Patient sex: M
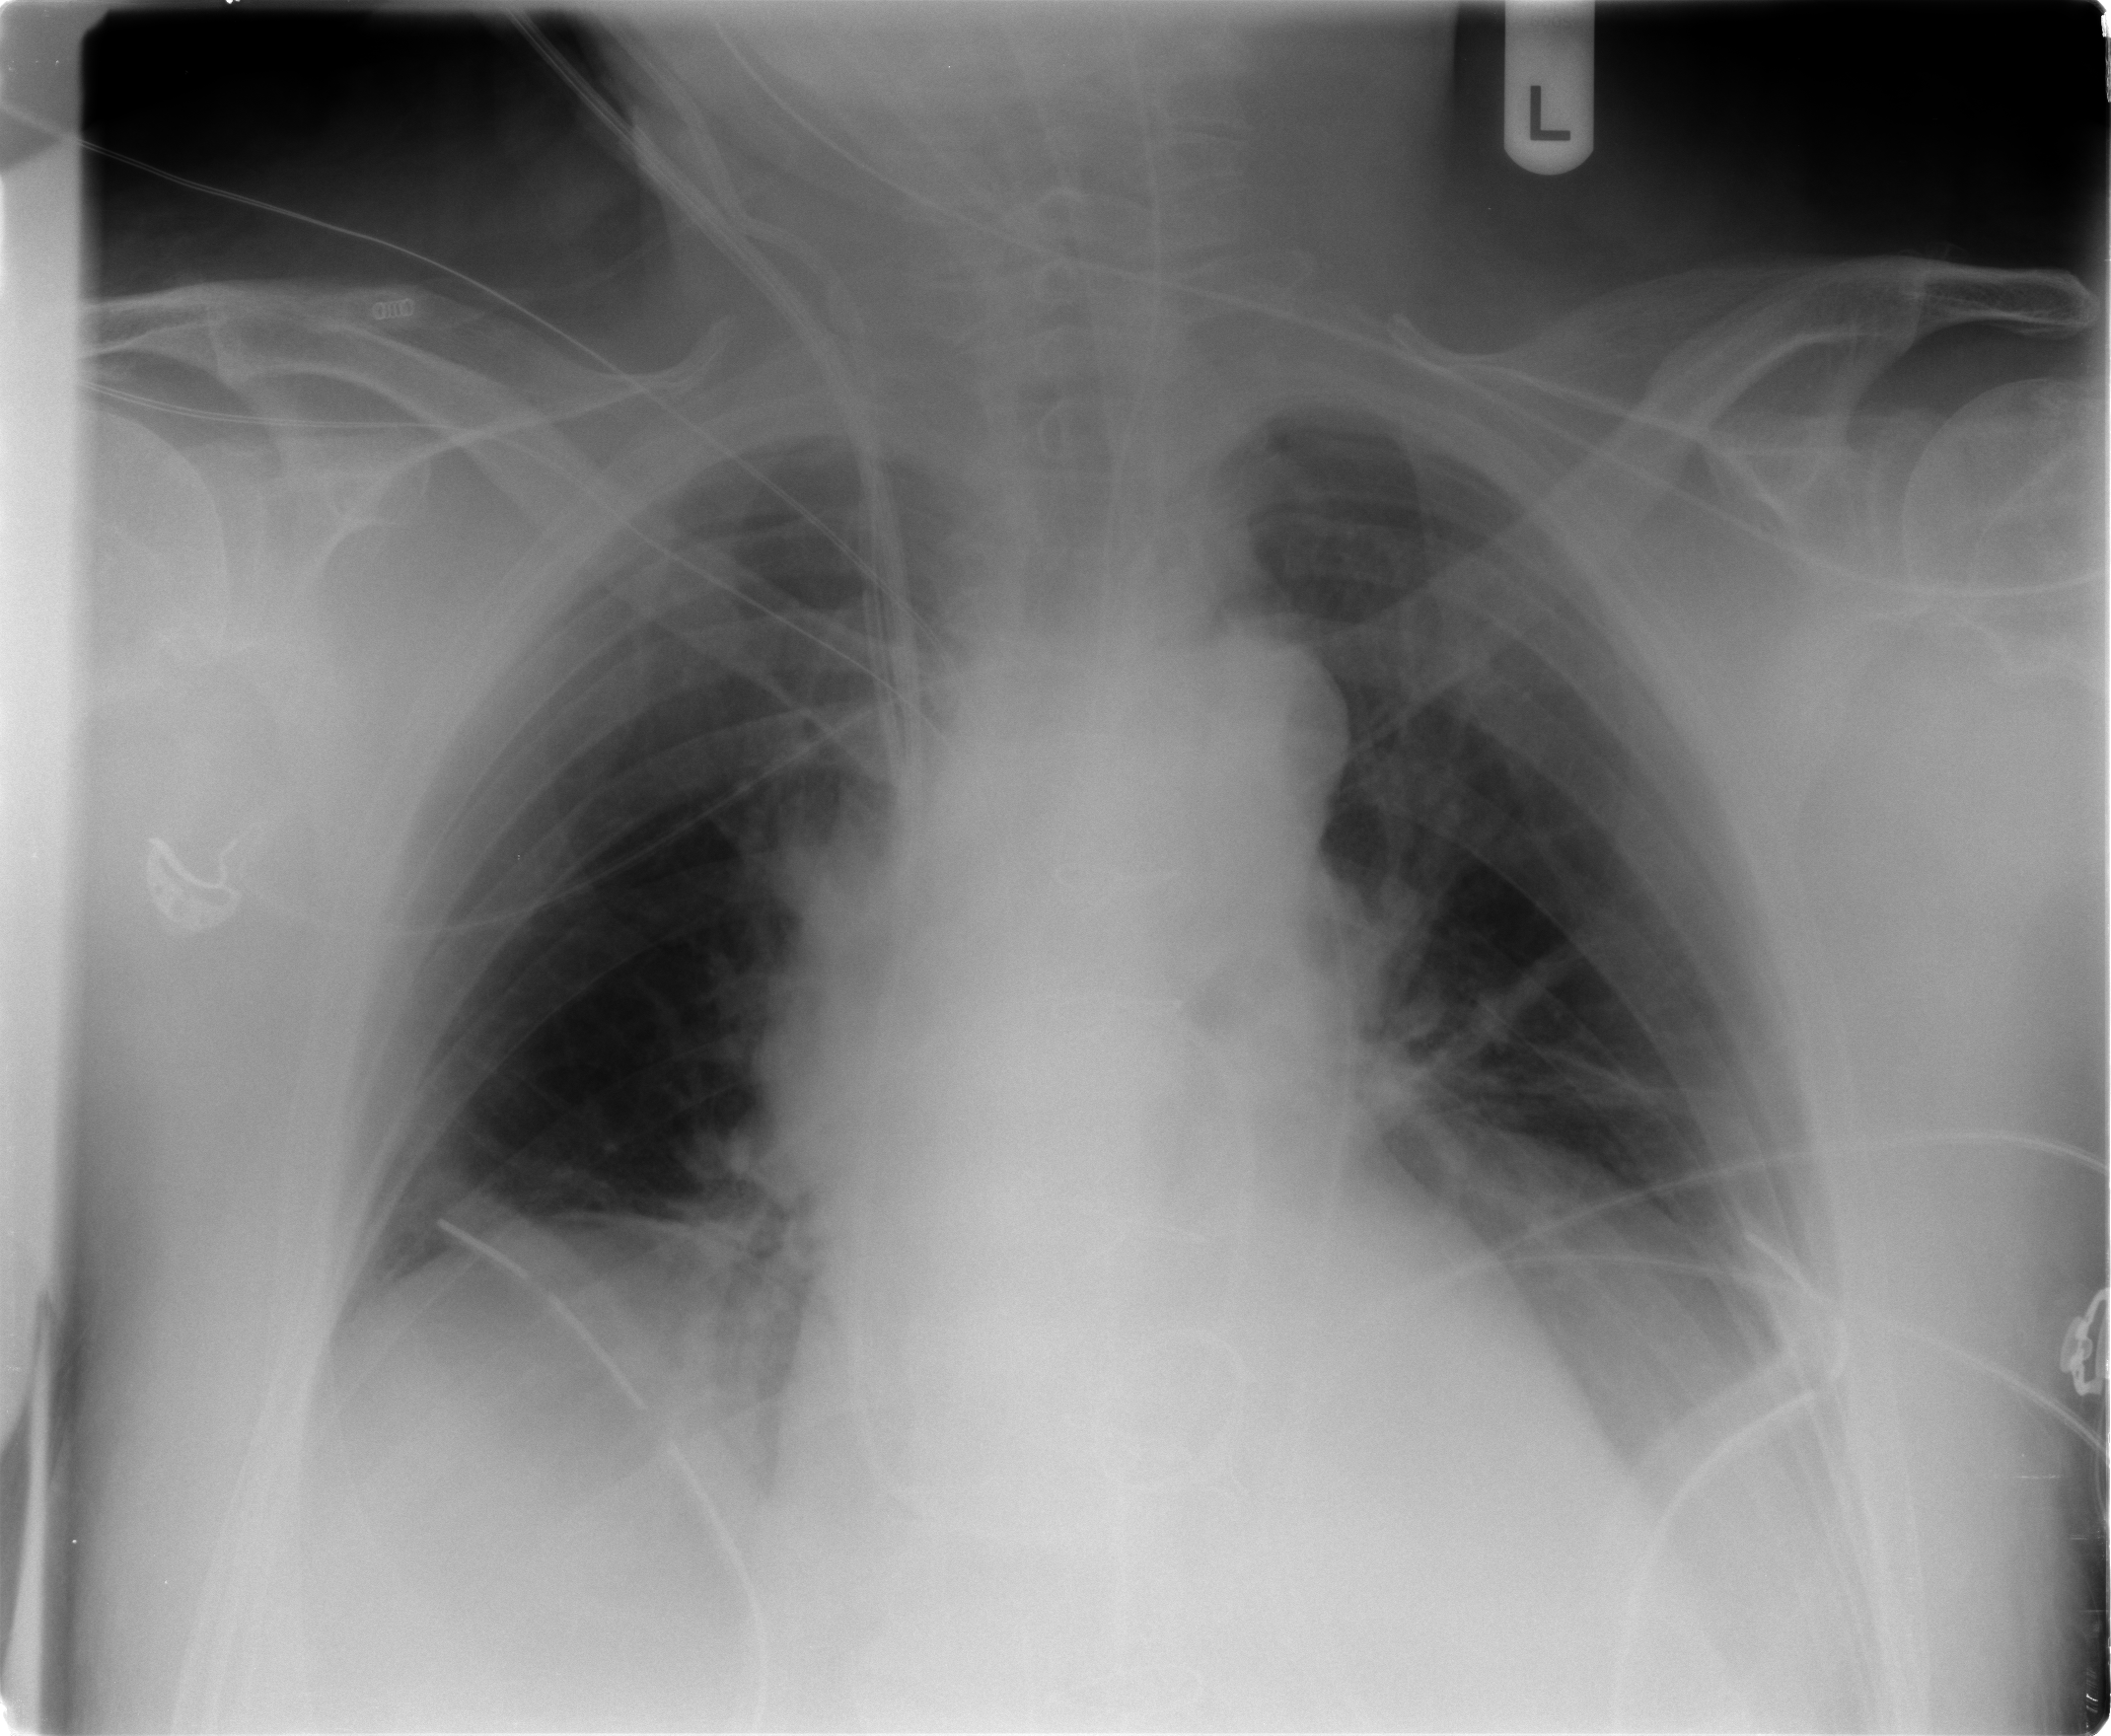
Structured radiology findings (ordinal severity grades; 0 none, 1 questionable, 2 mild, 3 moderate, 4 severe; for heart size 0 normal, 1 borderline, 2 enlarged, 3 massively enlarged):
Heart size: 2
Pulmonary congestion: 2
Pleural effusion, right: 1
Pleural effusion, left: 1
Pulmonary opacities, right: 0
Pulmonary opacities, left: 0
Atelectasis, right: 2
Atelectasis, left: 2